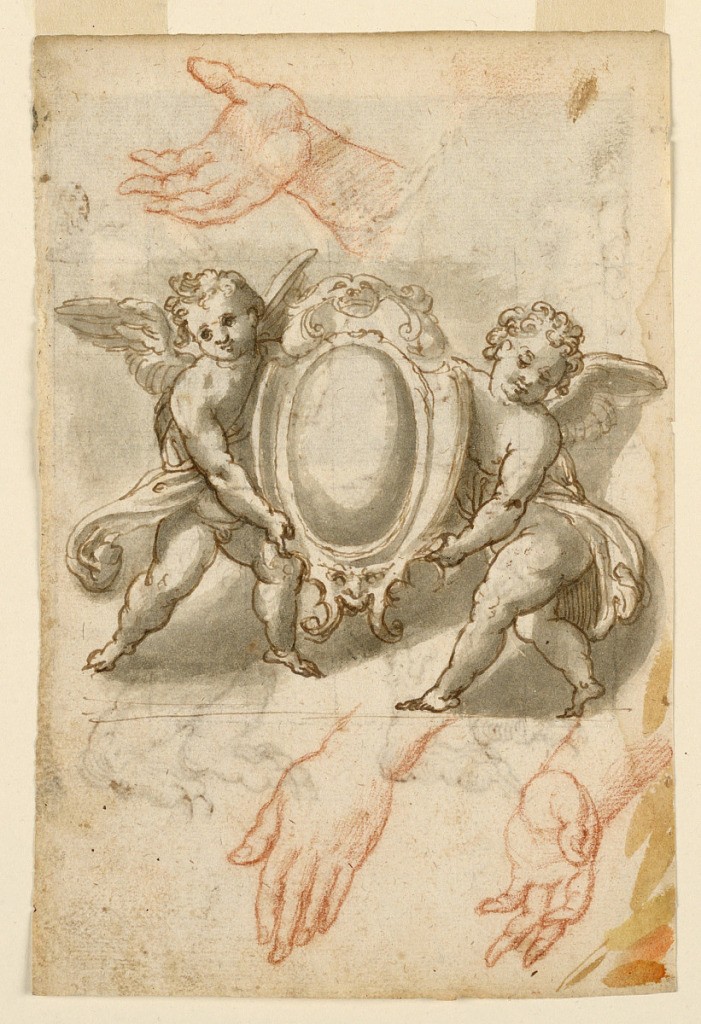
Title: Studies of Hands and Putti with an Escutcheon
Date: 1580-1590
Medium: Red chalk, pen and ink, brush and gray watercolor wash. On verso: Pen and ink, brush and gray watercolor wash on laid paper.
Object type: Drawing
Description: At top, a right hand shown from the inside. At center, two standing putti hold an escutcheon. At the bottom, a left hand, pending, shown from the back and from the thumb. On verso: at top, a relief with four men busied with the cross. A group of three men is at the right and a man and a ride are at the left. At the bottom, a bear shown in profile turned toward the left.